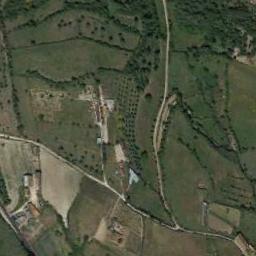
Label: terrace